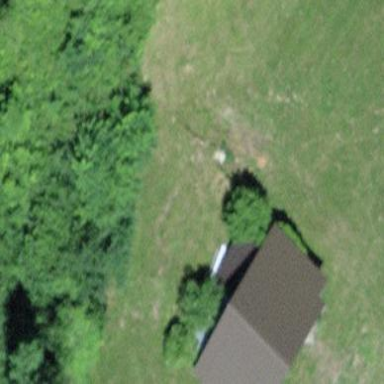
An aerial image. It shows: Barn.